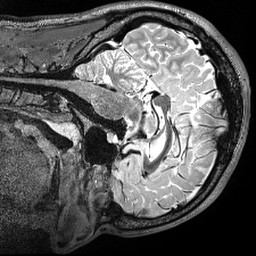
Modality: T2w
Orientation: sagittal
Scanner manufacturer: siemens
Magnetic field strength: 3 T
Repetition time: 3.2 s
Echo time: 0.566 s